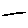
Label: line